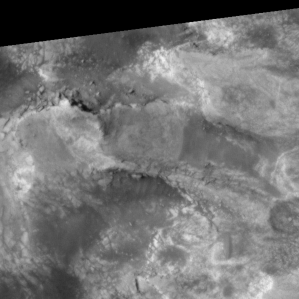
Label: non_frost